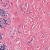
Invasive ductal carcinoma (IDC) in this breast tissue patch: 0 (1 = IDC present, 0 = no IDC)